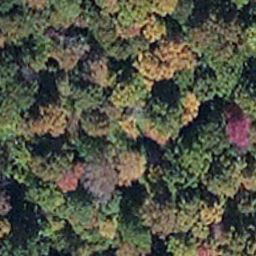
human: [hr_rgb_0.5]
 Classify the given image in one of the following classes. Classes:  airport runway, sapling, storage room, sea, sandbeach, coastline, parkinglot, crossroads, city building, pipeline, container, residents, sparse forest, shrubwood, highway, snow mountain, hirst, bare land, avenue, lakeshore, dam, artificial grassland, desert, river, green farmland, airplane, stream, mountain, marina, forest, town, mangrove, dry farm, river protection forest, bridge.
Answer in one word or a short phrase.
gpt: mangrove